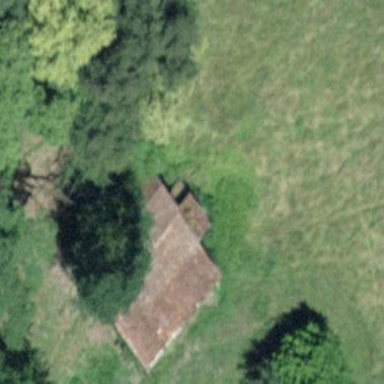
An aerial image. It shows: Rural barn.